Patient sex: M
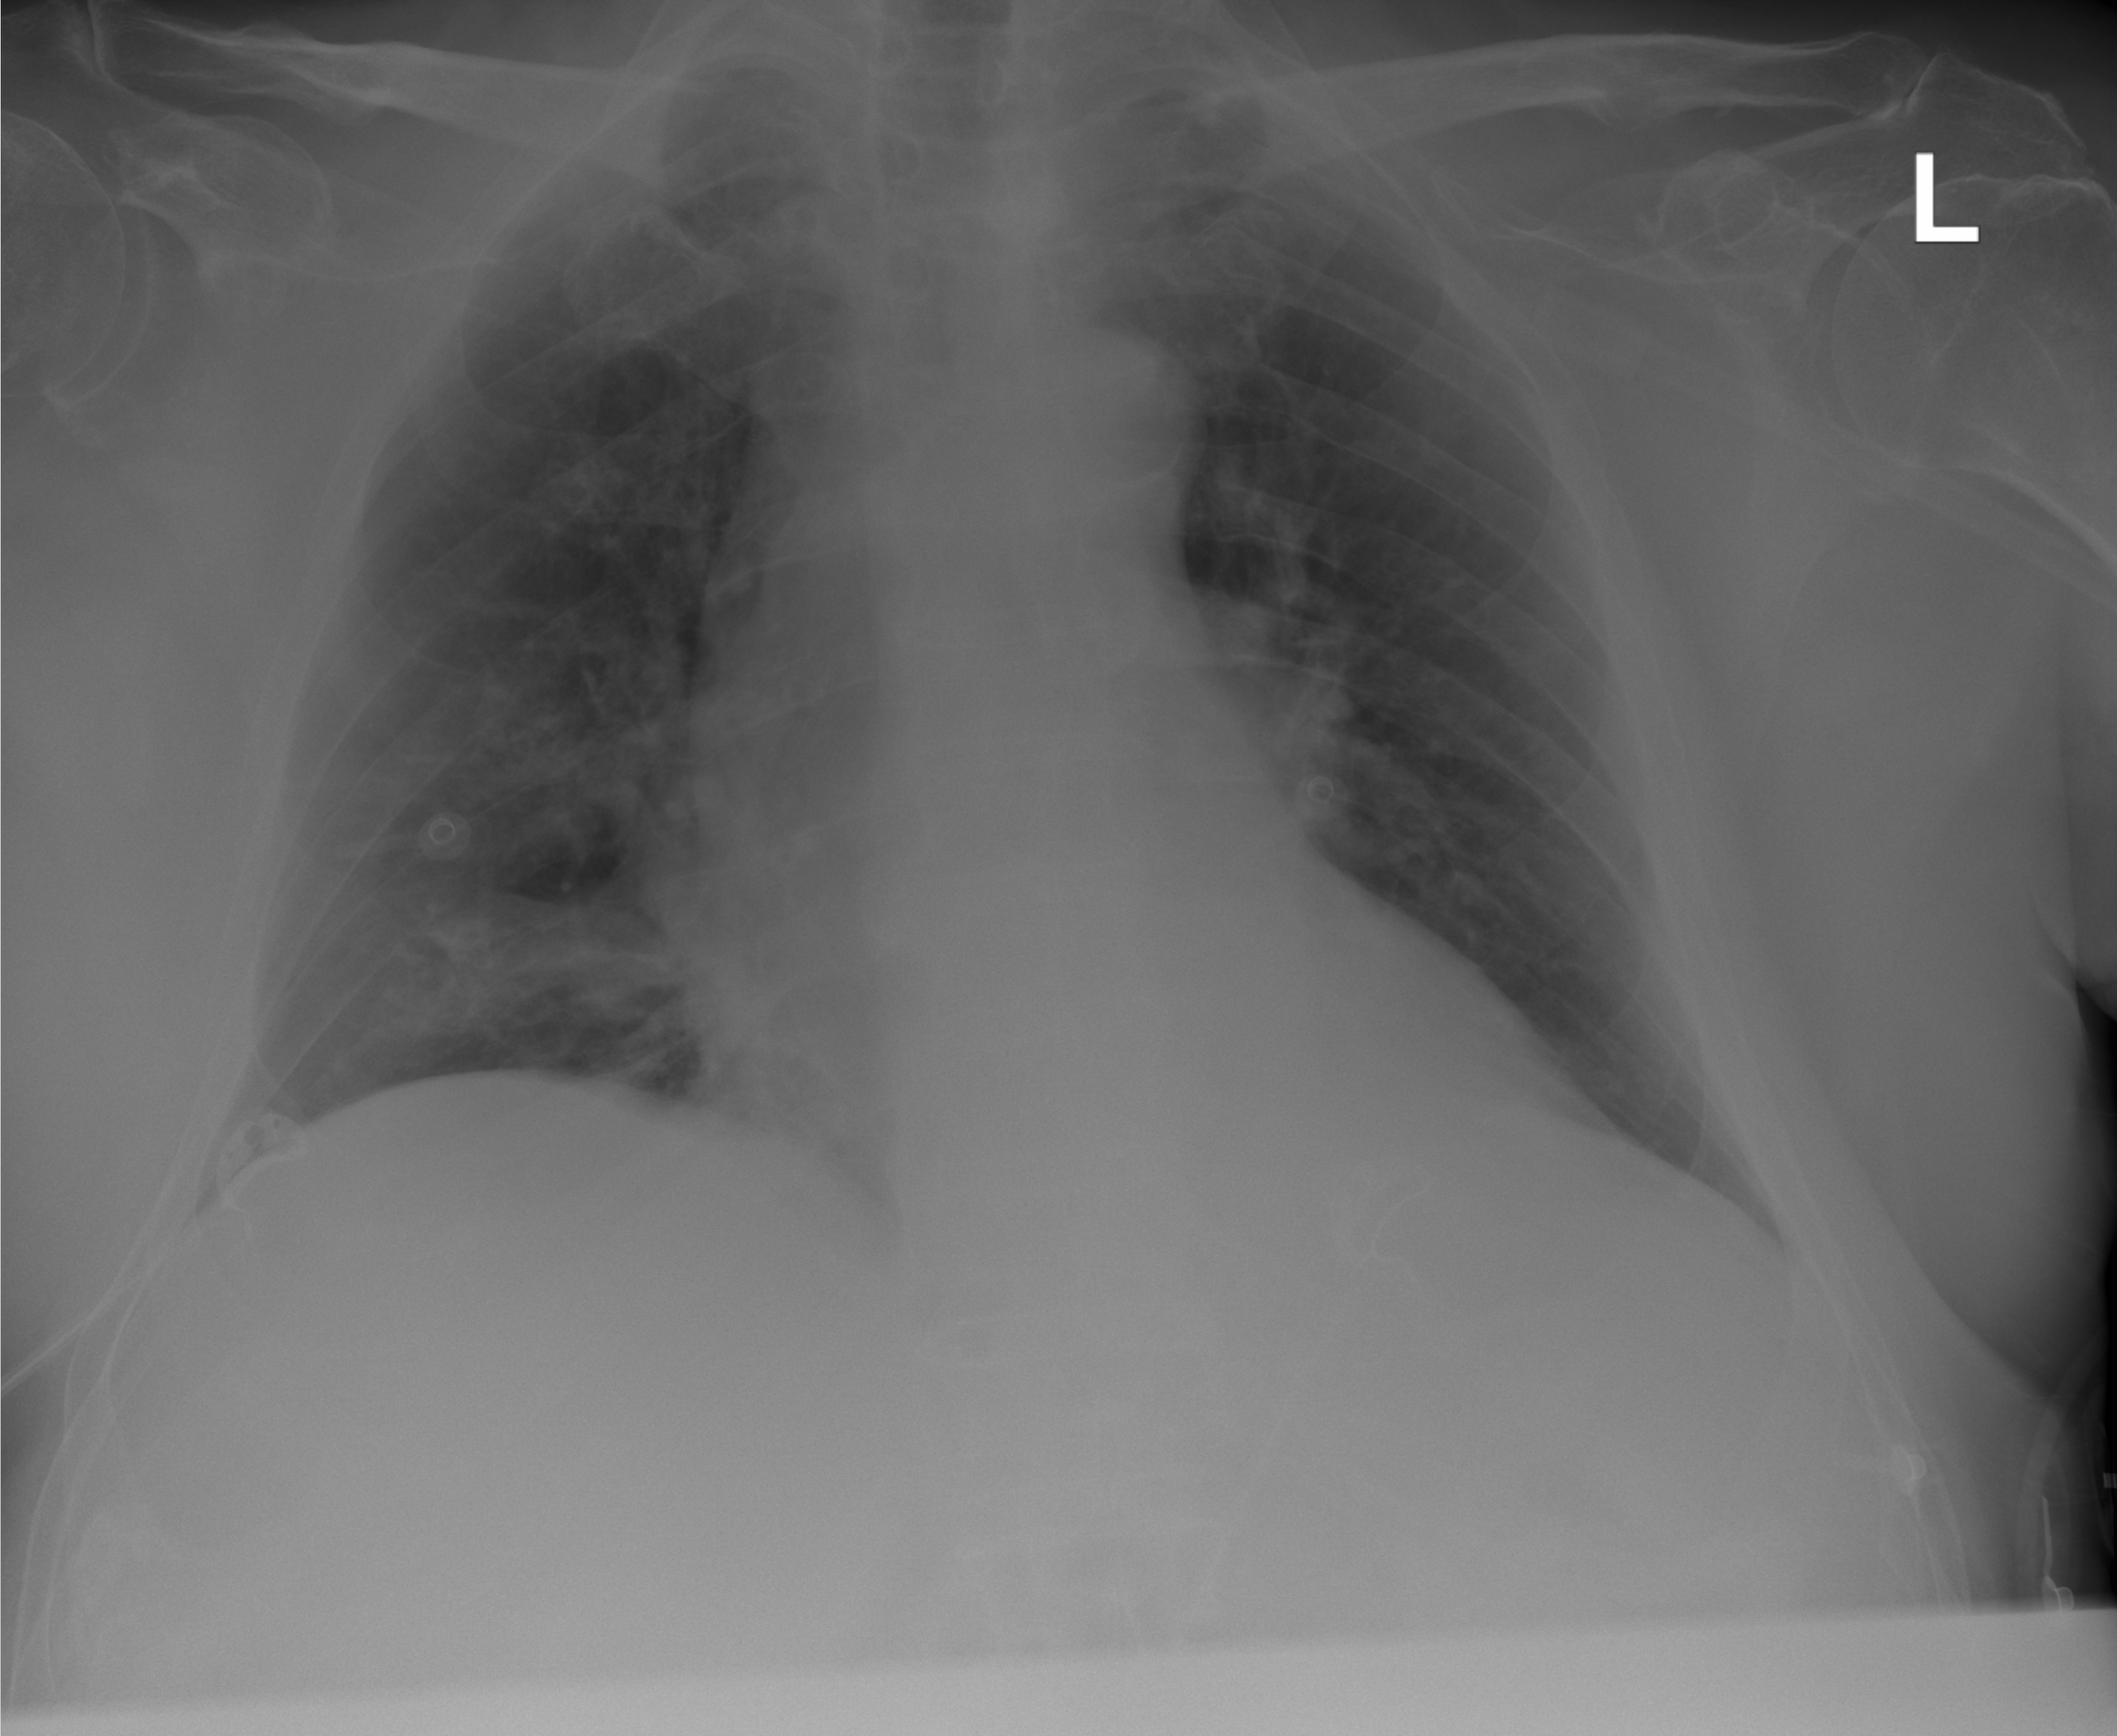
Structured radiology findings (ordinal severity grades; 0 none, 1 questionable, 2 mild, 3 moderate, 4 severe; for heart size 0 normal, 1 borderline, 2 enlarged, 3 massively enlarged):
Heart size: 0
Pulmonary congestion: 2
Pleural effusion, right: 0
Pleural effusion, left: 0
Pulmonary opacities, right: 2
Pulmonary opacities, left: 0
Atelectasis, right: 2
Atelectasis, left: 0